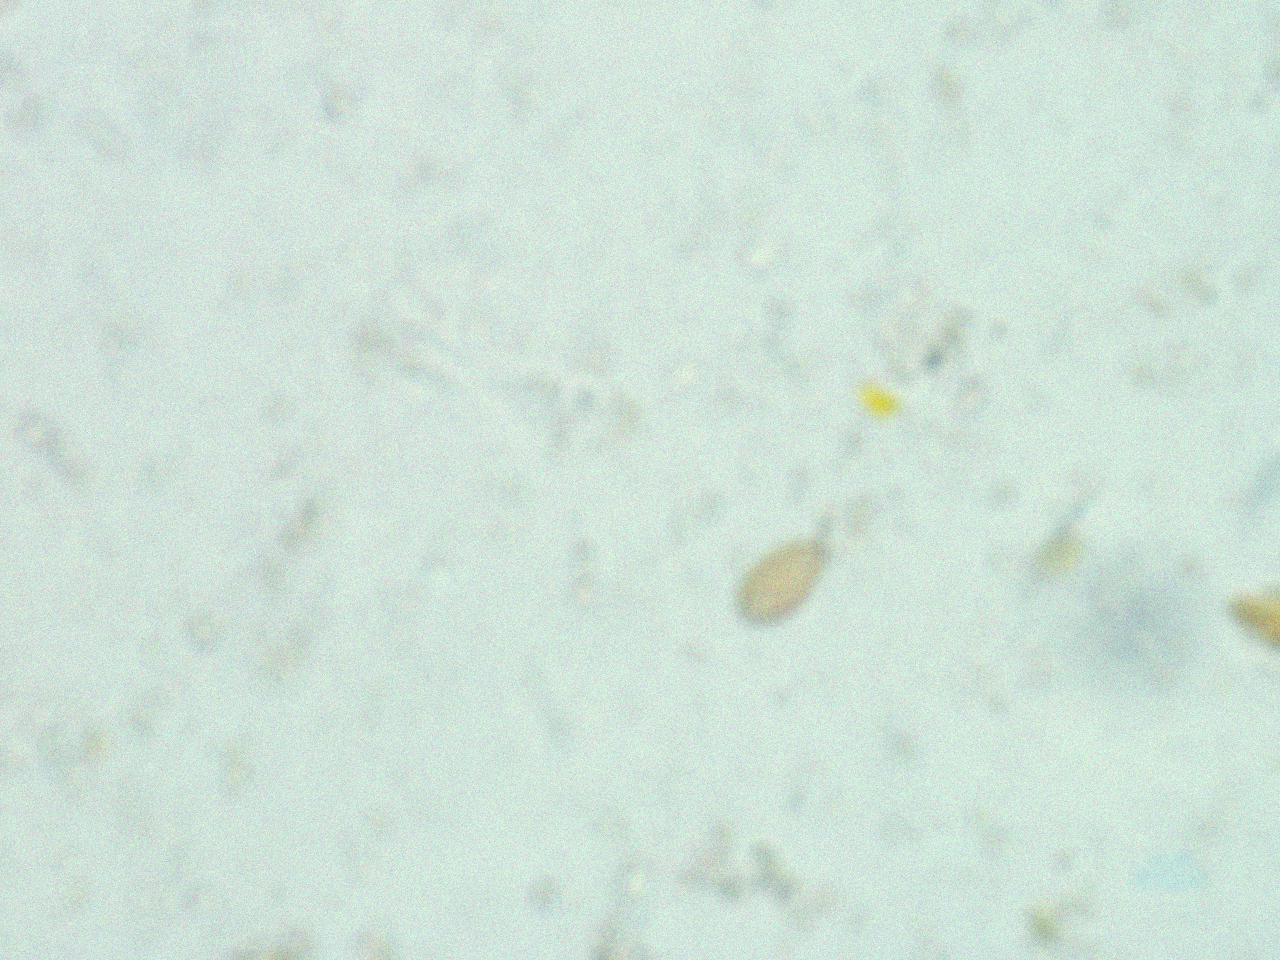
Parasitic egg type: Opisthorchis viverrine